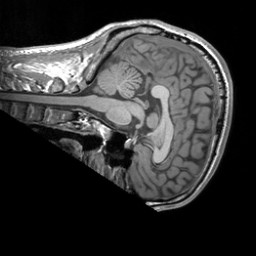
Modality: T1w
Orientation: sagittal
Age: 27
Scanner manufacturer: siemens
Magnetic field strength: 3 T
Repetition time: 1.9 s
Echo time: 0.00252 s